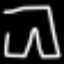
Label: pants